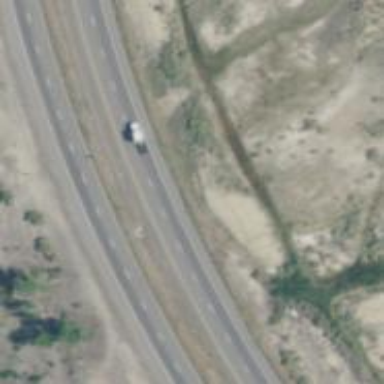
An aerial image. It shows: Expressway with asphalt surface classified as trunk highway.